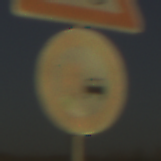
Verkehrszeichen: UeberholverbotKraftfahrzeuge
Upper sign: RadverkehrRechts
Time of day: SunriseSunset
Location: Outdoor (RoadRail)
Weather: Clear
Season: NotSpecified
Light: Natural